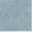
Piece: xx